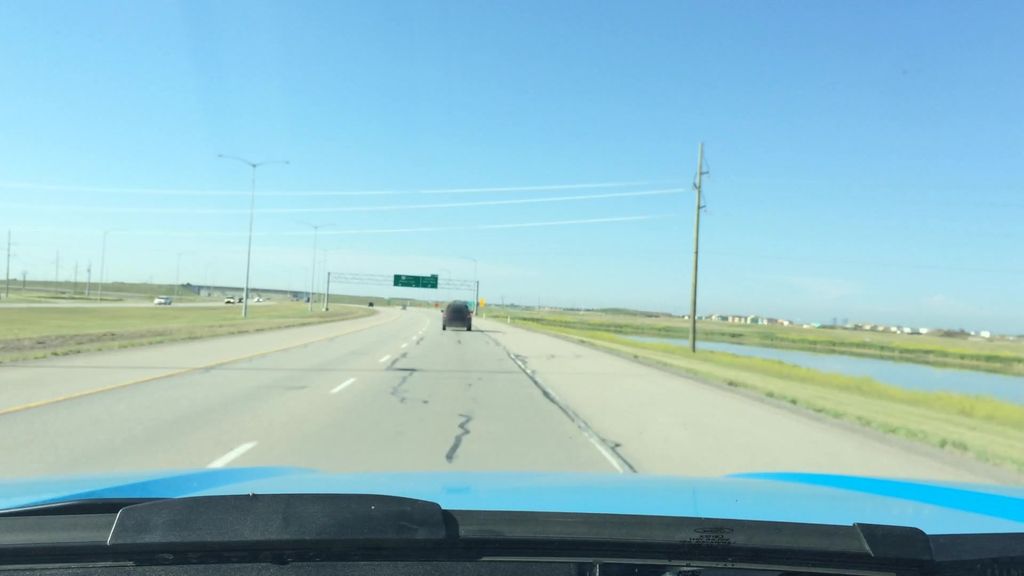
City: calgary